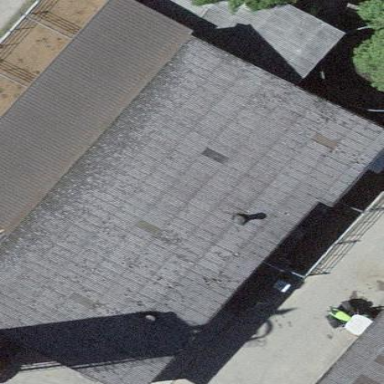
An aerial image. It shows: Barn.